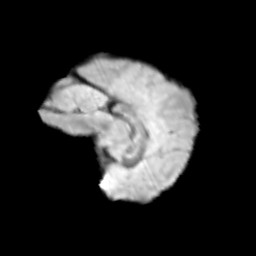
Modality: T2w
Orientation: sagittal
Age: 11
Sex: female
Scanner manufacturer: siemens
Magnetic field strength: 3 T
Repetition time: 3.8 s
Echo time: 0.07 s